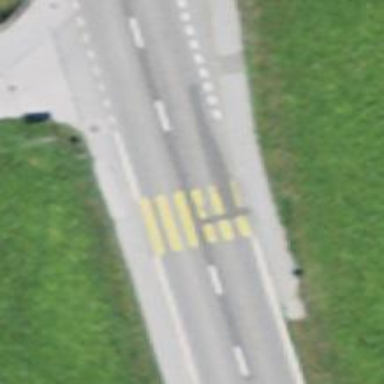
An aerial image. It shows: Zebra crossing on the road.